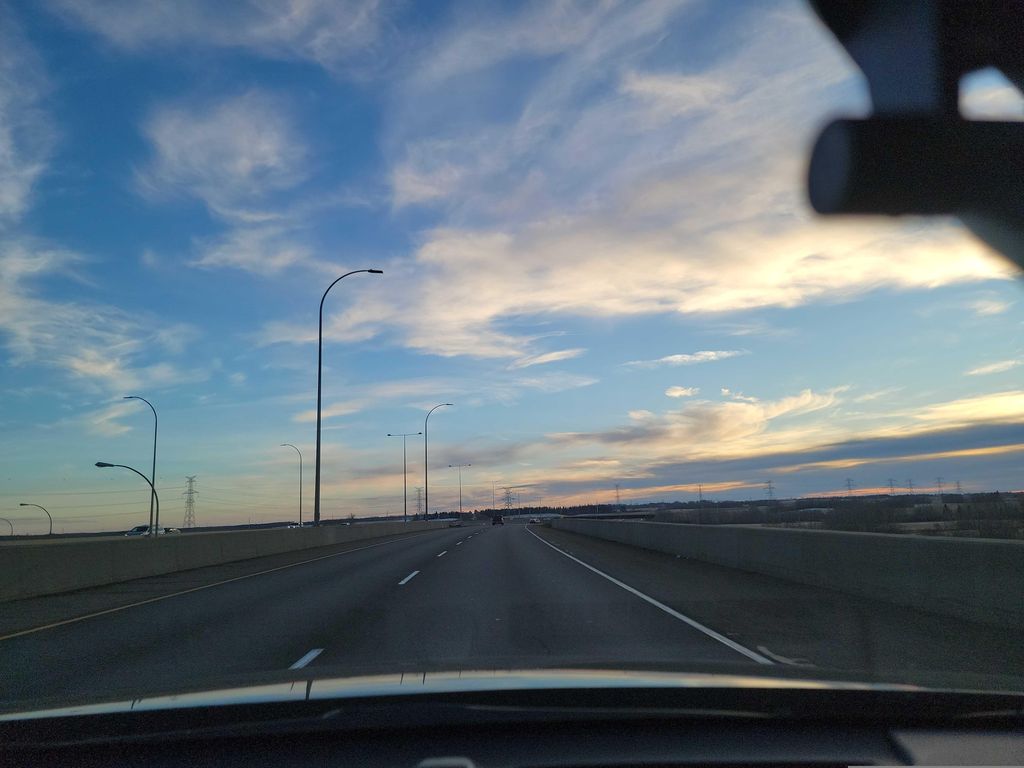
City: edmonton